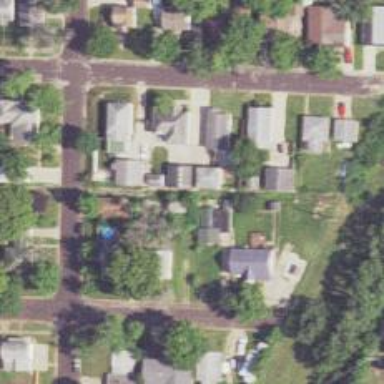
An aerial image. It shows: Alleyway designated as service road.